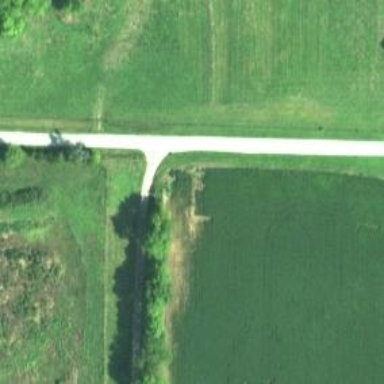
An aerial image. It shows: Service road.